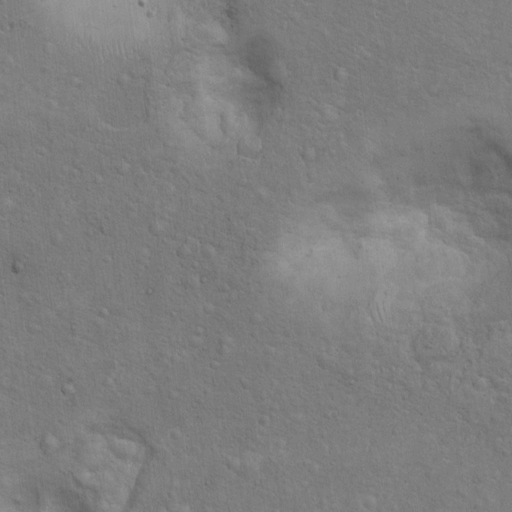
Objects detected: cone, cone, cone, cone, cone, cone